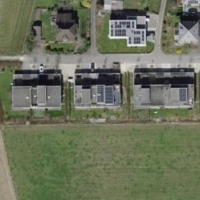
EUNIS habitat code: 54
Species observed at this site:
Lamium galeobdolon